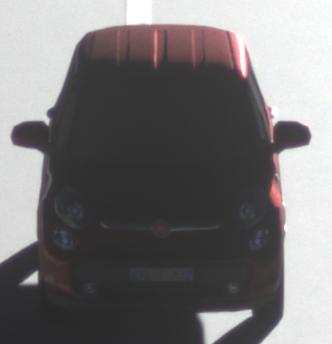
Make: Fiat
Model: 500L 1.4 16V
Detailed model: 500L (199)
Model produced from: 2012/10
Model produced until: 2017/05
Doors: 5
Color: red
Road condition: dry road
Daytime: sunrise or sunset
Contrast: high contrast